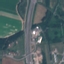
Land use / land cover: Highway